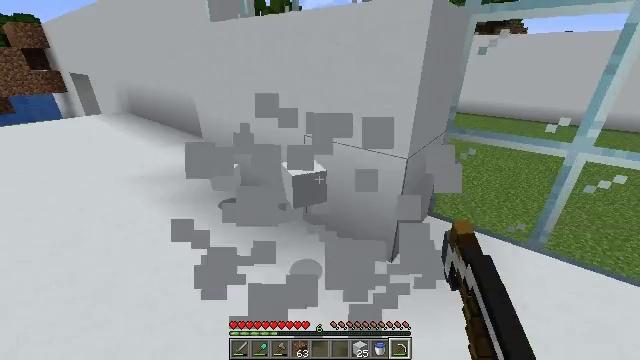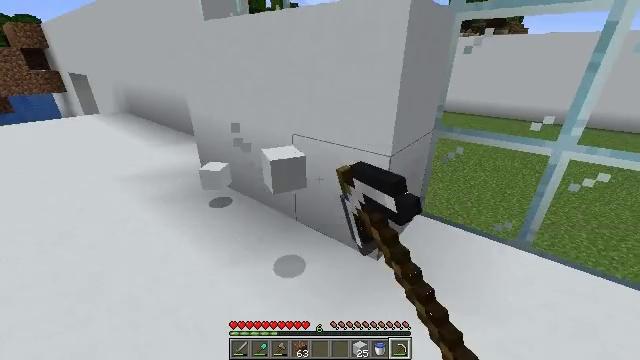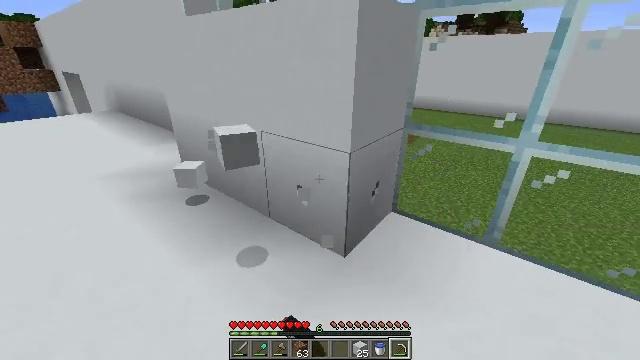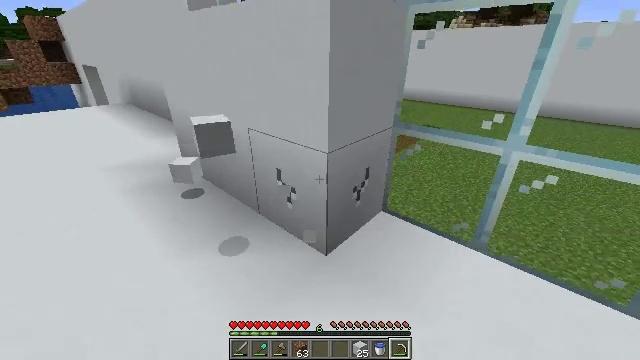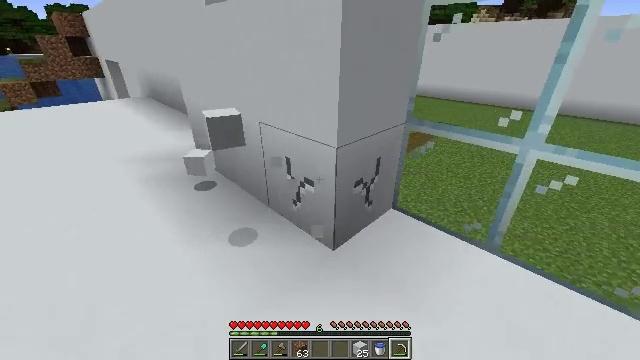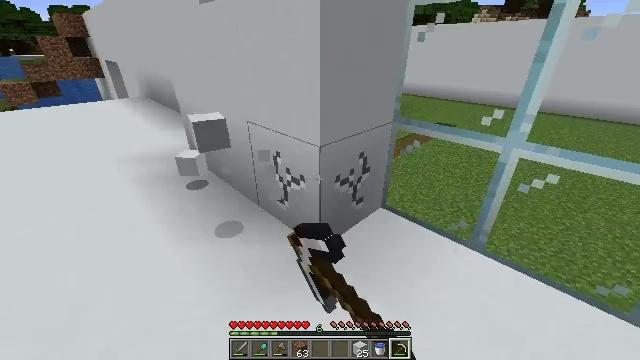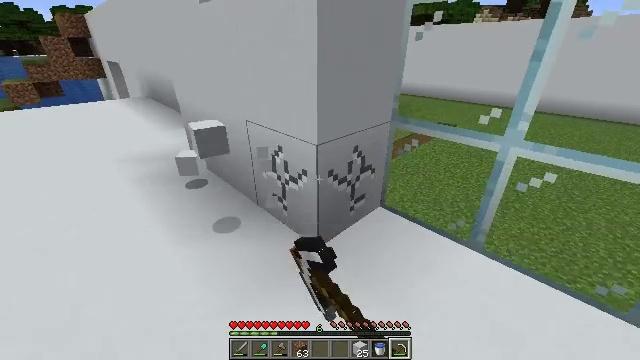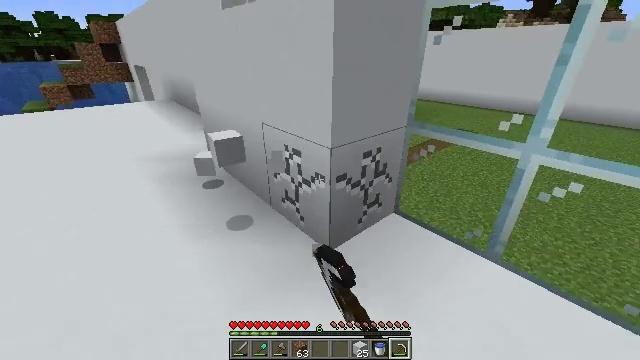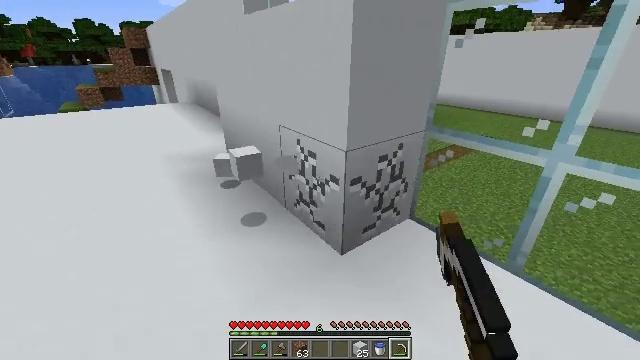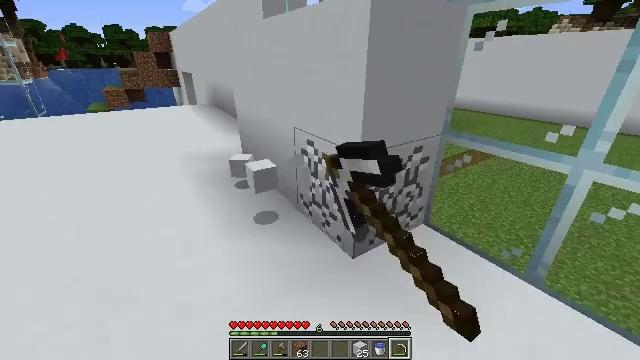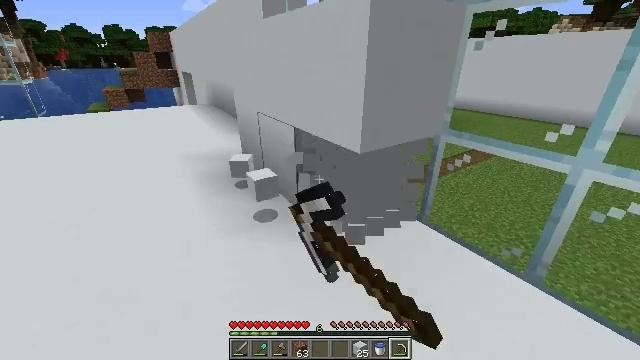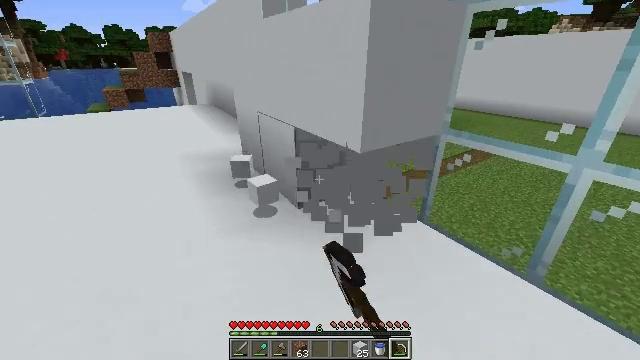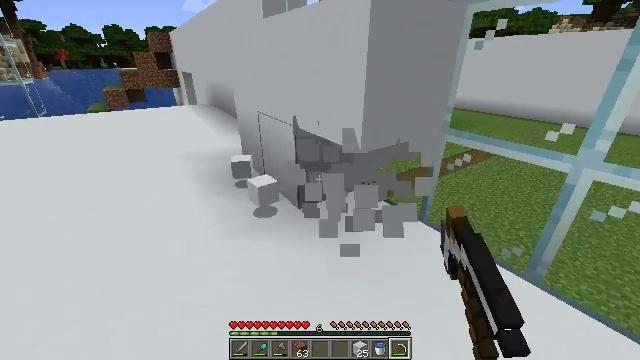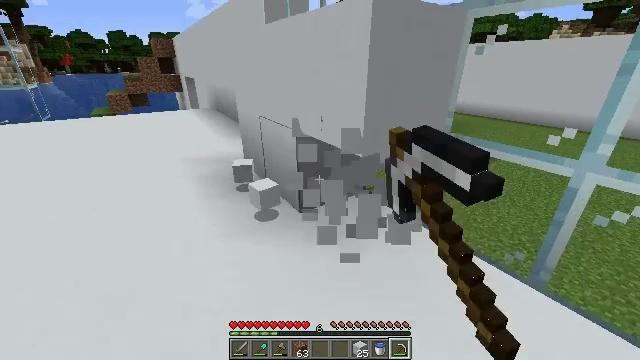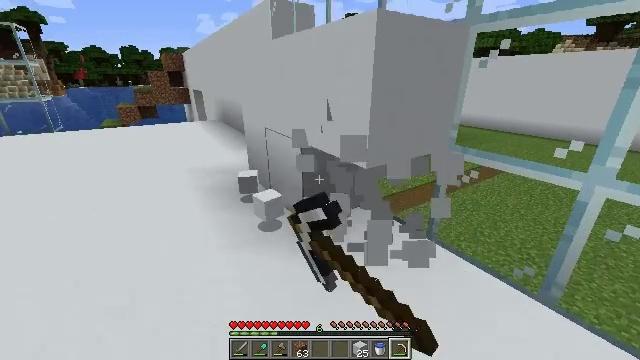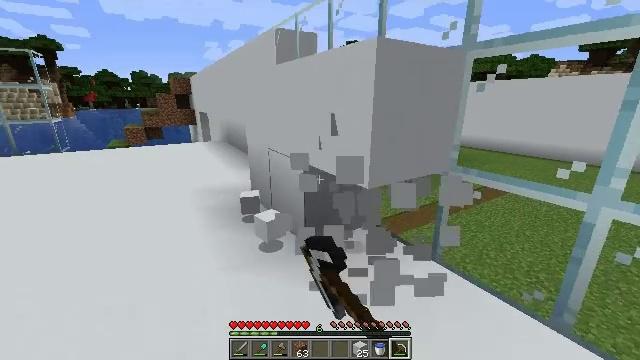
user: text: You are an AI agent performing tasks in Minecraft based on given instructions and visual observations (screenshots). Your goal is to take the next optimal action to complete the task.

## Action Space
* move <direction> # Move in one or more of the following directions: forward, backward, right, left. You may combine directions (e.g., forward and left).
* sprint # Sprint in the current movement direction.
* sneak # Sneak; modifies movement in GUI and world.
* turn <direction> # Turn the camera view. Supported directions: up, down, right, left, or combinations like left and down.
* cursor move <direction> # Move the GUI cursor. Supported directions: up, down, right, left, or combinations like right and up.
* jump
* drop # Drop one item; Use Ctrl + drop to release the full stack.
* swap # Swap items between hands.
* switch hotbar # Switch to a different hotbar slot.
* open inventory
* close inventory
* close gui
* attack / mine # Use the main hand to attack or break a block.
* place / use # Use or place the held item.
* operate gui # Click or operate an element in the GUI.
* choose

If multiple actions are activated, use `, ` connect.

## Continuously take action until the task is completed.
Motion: motion action
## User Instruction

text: Gather white concrete for building projects.
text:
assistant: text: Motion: move right, attack / mine
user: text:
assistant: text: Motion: move right, attack / mine
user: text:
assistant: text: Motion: move right, turn left and down, attack / mine
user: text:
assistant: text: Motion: turn left, attack / mine
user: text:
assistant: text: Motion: attack / mine
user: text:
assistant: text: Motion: attack / mine
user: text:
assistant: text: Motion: turn left, attack / mine
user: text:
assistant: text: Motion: turn left, attack / mine
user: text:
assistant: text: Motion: turn left, attack / mine
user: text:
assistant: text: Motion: attack / mine
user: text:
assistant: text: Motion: attack / mine
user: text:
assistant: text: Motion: attack / mine
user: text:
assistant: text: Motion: attack / mine
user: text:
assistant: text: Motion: turn left and up, attack / mine
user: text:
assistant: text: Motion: turn up, attack / mine
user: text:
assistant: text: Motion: turn up, attack / mine
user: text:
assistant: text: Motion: turn up, attack / mine
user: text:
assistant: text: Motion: attack / mine
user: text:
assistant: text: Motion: attack / mine
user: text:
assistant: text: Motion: attack / mine
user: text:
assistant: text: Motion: attack / mine
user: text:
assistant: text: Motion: attack / mine
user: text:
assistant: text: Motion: attack / mine
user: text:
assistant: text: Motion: attack / mine
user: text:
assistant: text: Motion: attack / mine
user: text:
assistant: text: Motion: attack / mine
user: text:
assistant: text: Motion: turn left, attack / mine
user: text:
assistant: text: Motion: attack / mine
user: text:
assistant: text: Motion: attack / mine
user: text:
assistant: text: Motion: attack / mine